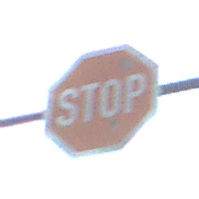
Verkehrszeichen: Stop
Umgebung: Outdoor, Nature
Tageszeit: SunriseSunset
Wetter: PartlyCloudy
Licht: Natural
Jahreszeit: NotSpecified
Kontrast: MediumContrast